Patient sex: F
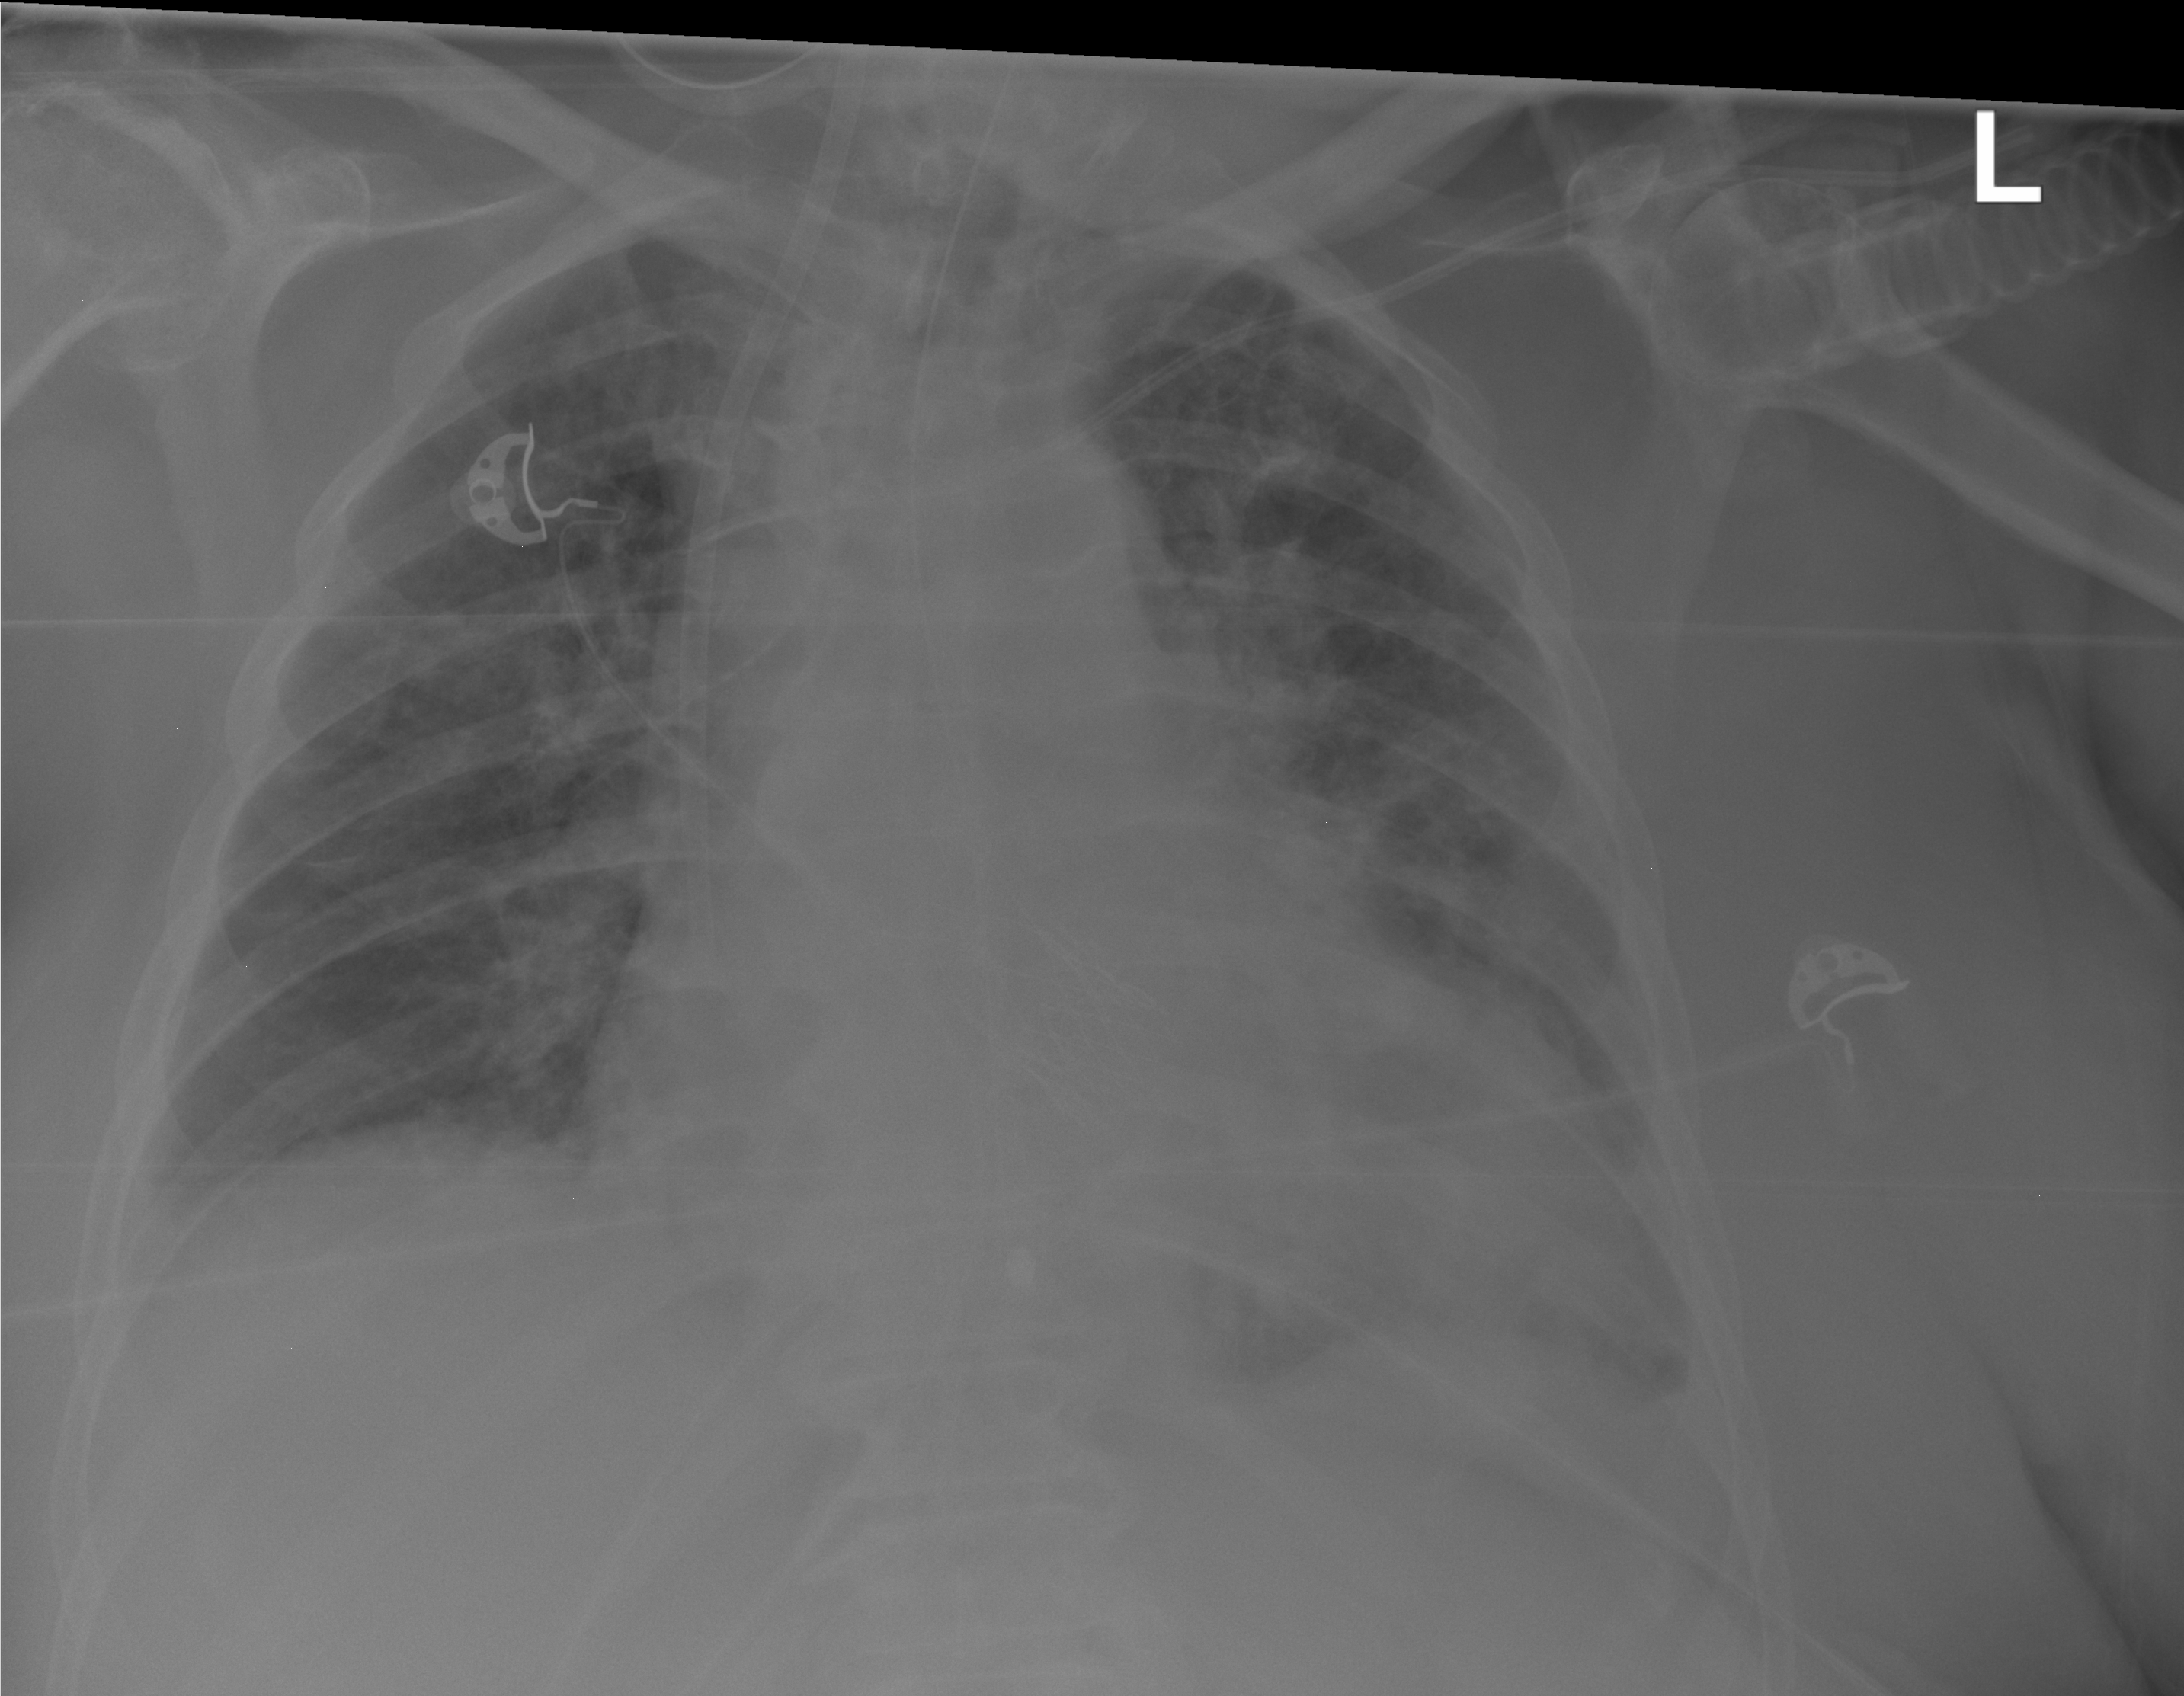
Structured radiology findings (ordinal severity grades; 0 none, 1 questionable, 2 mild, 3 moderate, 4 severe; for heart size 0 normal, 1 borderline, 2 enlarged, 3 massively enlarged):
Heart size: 2
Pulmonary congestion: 2
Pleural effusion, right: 2
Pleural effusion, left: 2
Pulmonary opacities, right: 2
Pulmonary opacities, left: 0
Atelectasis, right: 2
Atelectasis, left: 2